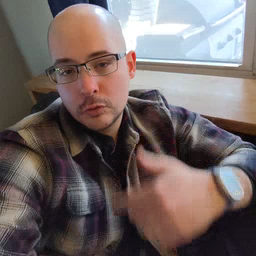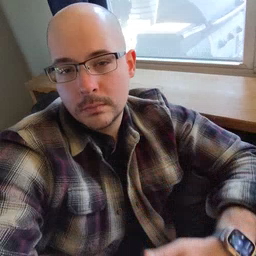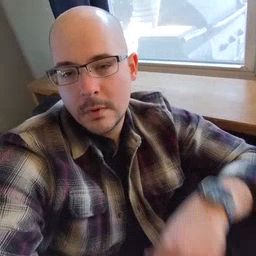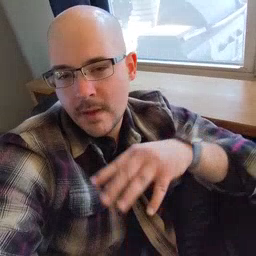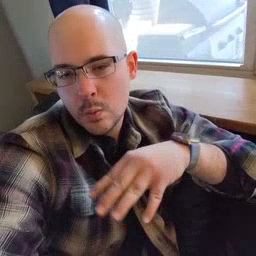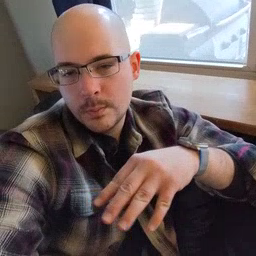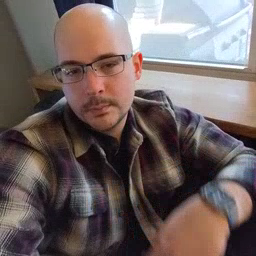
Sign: vacuum